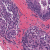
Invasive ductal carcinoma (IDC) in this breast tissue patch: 0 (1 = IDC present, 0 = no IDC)